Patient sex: F
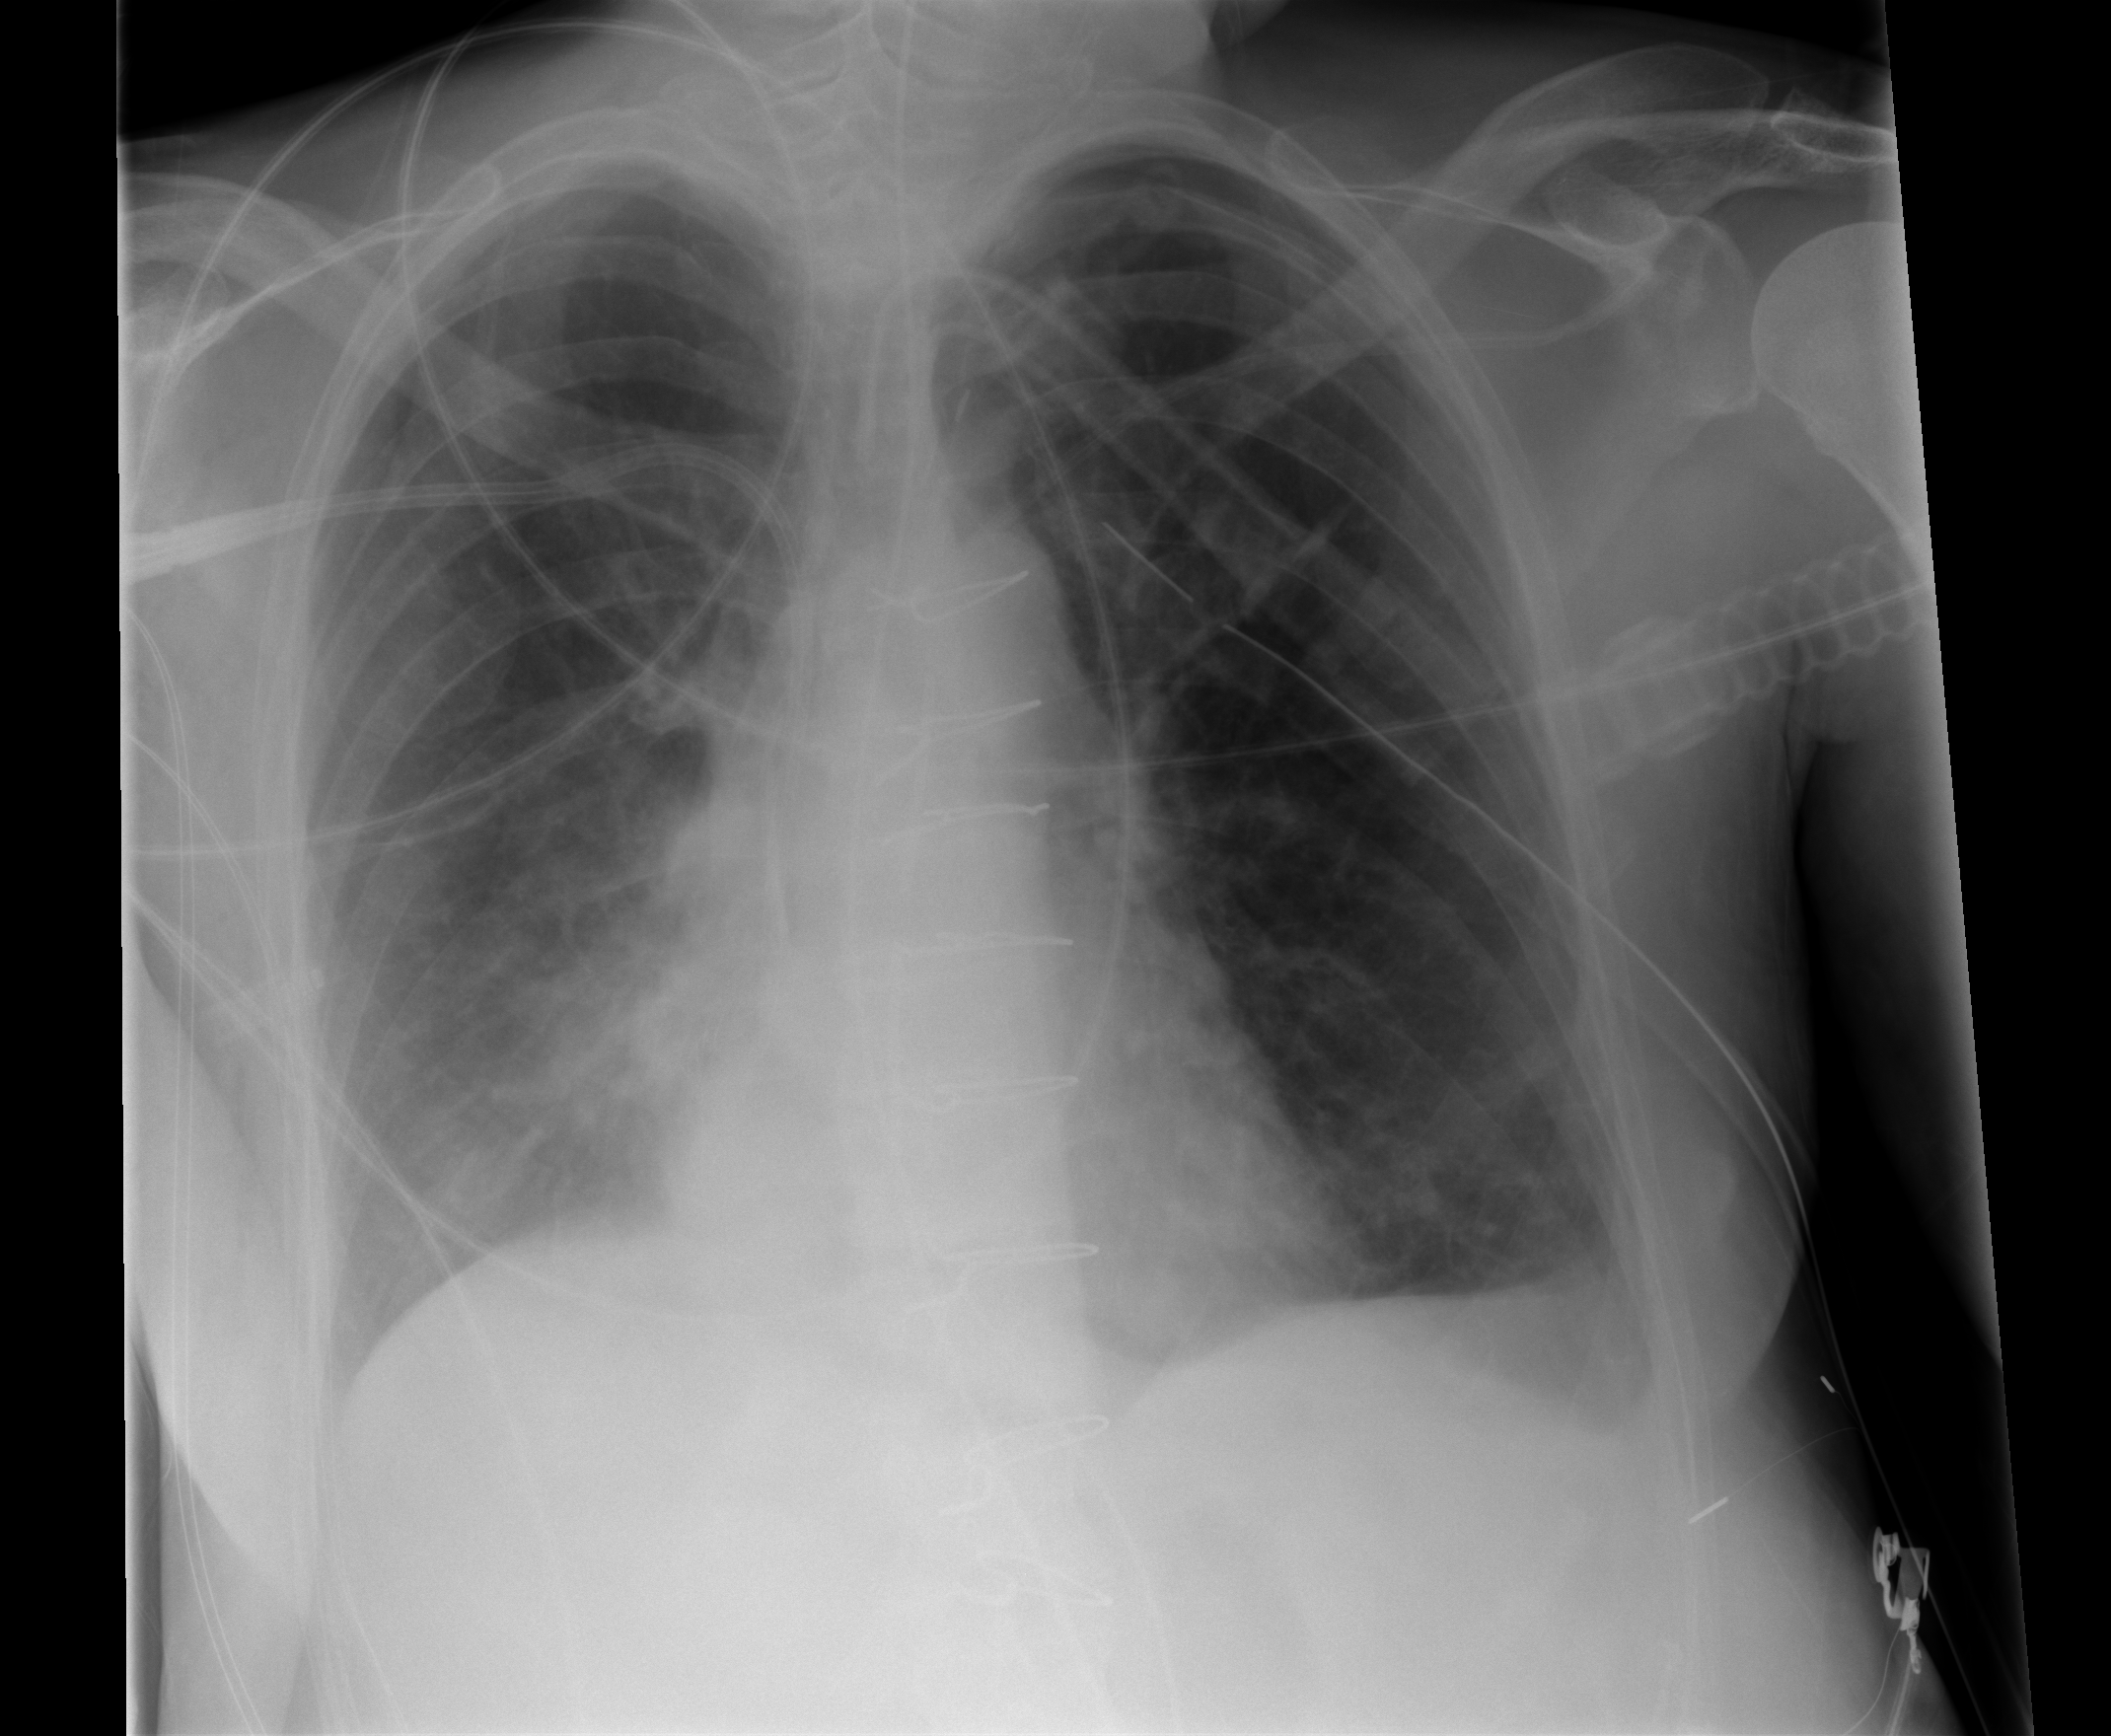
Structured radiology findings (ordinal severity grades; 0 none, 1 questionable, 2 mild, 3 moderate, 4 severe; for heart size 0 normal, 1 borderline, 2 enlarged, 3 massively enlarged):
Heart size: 0
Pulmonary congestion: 1
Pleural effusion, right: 0
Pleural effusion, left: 2
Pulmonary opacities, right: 2
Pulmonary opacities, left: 0
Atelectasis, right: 2
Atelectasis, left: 2